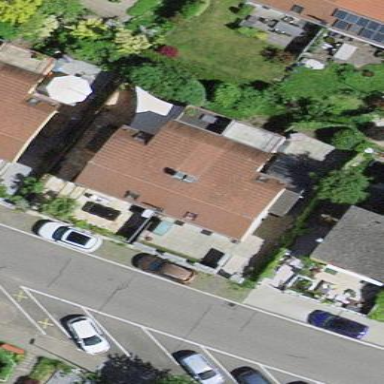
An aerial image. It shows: Semidetached house with gabled roof.